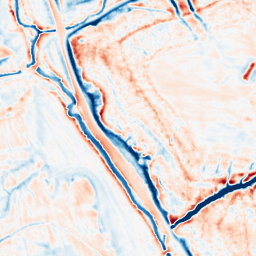
Category: multiscale
Decomposition family: dog_multiscale
Decomposition parameters: sigma_ratio: 2
n_scales: 3
base_sigma: 0.5
Upsampling method: bilinear
Upsampling parameters: scale: 2
Upsampling scale: 2